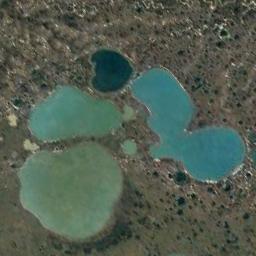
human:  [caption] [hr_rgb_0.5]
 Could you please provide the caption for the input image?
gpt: A group of irregularly shaped pale blue lakes on a tan ground .

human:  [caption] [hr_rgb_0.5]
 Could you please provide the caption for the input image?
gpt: The lake is shaped like a fish .

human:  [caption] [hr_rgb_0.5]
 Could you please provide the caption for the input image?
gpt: Some lakes of different sizes and colors lie in a wasteland .

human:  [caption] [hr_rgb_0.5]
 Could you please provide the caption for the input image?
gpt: There are many lakes of different shapes and sizes .

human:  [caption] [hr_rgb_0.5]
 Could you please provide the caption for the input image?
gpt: There are some lakes with brown bare land and many green bushes around .